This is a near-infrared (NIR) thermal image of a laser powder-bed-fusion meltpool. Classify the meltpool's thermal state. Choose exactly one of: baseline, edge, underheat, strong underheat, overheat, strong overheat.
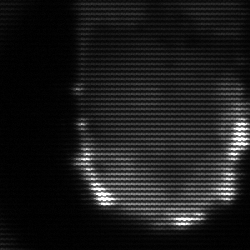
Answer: baseline